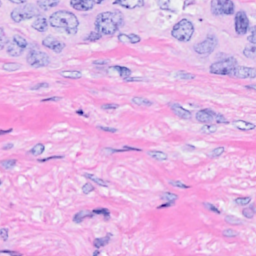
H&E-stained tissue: Breast